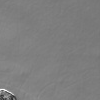
Atmospheric dust classification: not_dusty